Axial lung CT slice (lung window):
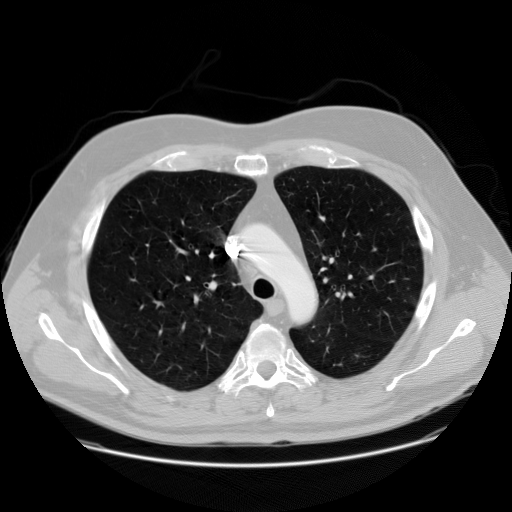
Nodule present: no